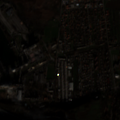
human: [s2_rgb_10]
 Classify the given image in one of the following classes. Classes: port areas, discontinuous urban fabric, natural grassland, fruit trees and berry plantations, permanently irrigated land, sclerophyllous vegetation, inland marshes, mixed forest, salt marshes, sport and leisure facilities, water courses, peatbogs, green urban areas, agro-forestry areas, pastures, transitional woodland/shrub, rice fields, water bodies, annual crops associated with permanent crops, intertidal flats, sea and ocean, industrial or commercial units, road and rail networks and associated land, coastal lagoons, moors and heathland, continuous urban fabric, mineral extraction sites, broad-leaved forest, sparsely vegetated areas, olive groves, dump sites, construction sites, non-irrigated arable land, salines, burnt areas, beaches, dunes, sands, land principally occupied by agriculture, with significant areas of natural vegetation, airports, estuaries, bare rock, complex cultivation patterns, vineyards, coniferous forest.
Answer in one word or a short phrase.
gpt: discontinuous urban fabric, industrial or commercial units, complex cultivation patterns, land principally occupied by agriculture, with significant areas of natural vegetation, inland marshes, water courses